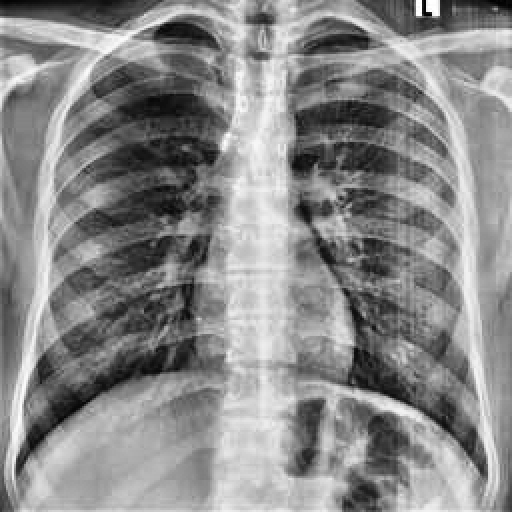
Finding: NORMAL